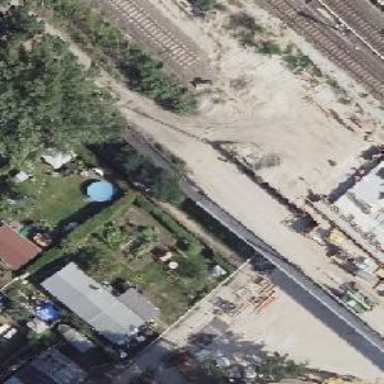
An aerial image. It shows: Historic railway spur with one track.